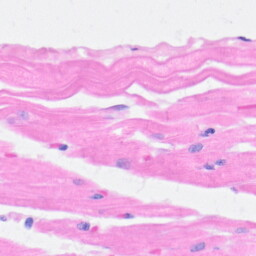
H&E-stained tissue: Heart